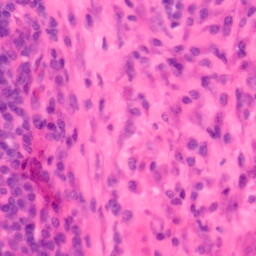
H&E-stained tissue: Colon